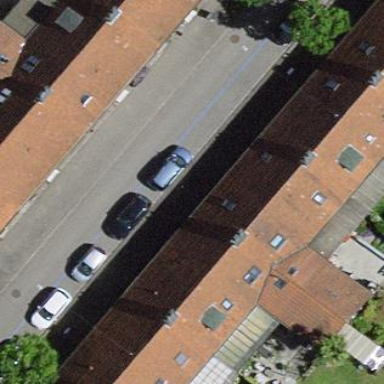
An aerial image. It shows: Terrace building.